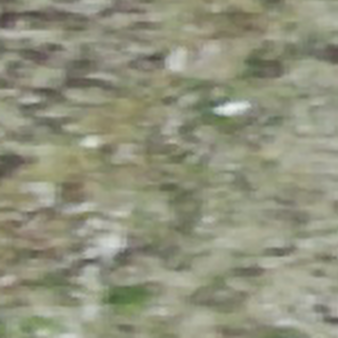
Label: other